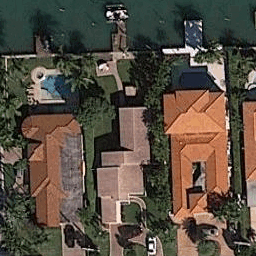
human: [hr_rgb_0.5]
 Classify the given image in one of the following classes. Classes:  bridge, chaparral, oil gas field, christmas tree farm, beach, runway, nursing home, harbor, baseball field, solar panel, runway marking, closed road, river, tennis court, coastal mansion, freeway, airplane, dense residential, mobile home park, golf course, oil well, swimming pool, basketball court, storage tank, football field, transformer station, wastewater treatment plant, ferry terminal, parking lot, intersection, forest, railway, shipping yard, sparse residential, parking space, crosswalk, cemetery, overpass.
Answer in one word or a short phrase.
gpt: coastal mansion